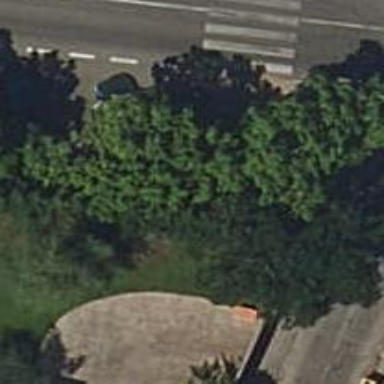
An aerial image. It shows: Sidewalk.